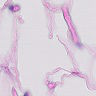
Metastatic tissue present: no